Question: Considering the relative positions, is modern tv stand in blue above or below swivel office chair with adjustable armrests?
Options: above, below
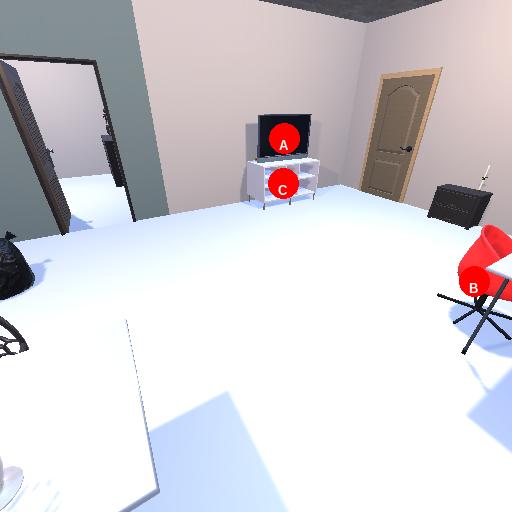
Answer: above